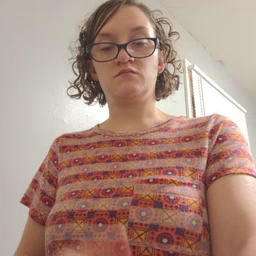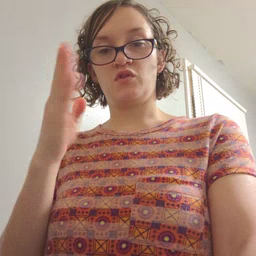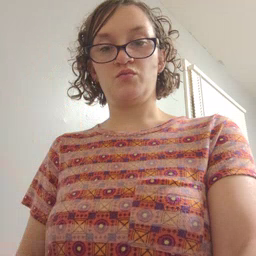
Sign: blue